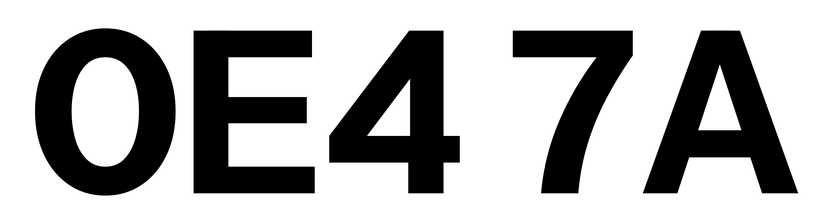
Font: InstrumentSans_Bold